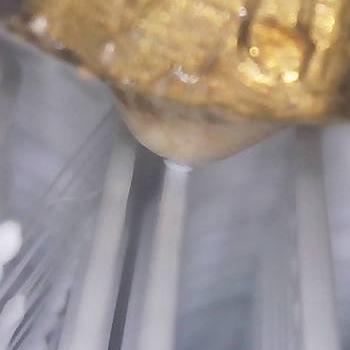
Flow rate: 118%